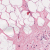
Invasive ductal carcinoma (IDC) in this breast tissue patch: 0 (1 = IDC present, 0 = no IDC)